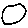
Label: circle